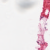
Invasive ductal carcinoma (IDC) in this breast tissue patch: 0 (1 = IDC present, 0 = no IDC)